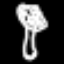
Label: mushroom